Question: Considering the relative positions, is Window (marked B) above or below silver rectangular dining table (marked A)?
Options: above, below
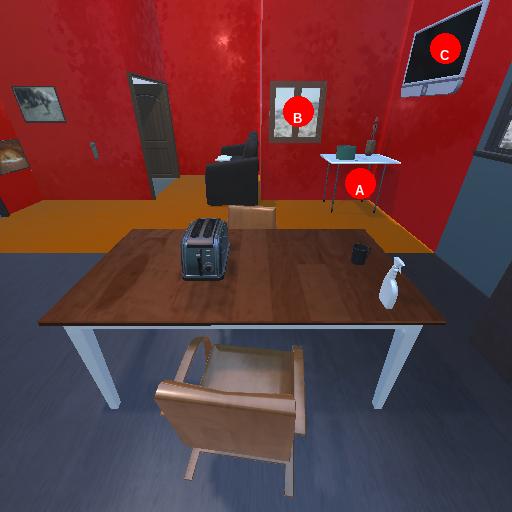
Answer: above